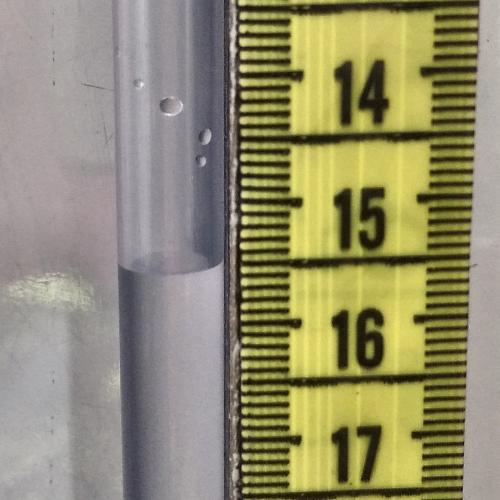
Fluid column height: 15.5 cm